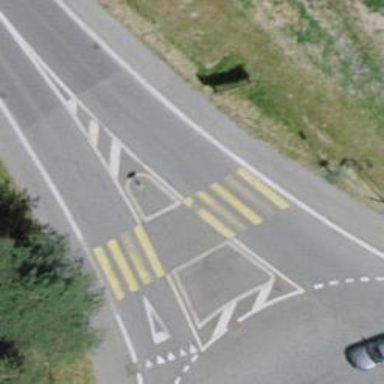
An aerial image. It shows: Marked footway crossing with center island.